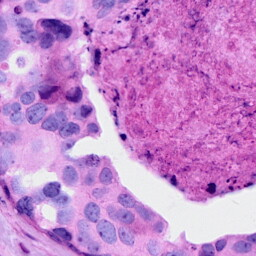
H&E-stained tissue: Breast